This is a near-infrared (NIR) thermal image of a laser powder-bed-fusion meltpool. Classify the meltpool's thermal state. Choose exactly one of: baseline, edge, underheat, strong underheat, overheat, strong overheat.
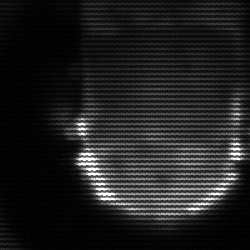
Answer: baseline